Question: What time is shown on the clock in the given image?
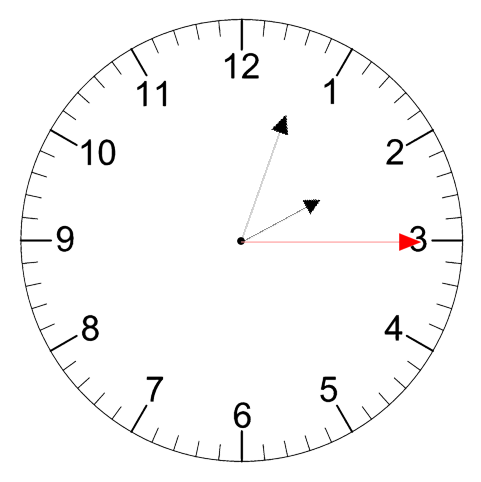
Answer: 02:03:15